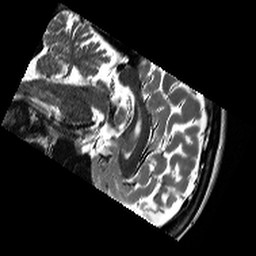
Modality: T2w
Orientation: sagittal
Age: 32
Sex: female
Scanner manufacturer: siemens
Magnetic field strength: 3 T
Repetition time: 13.15 s
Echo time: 0.082 s